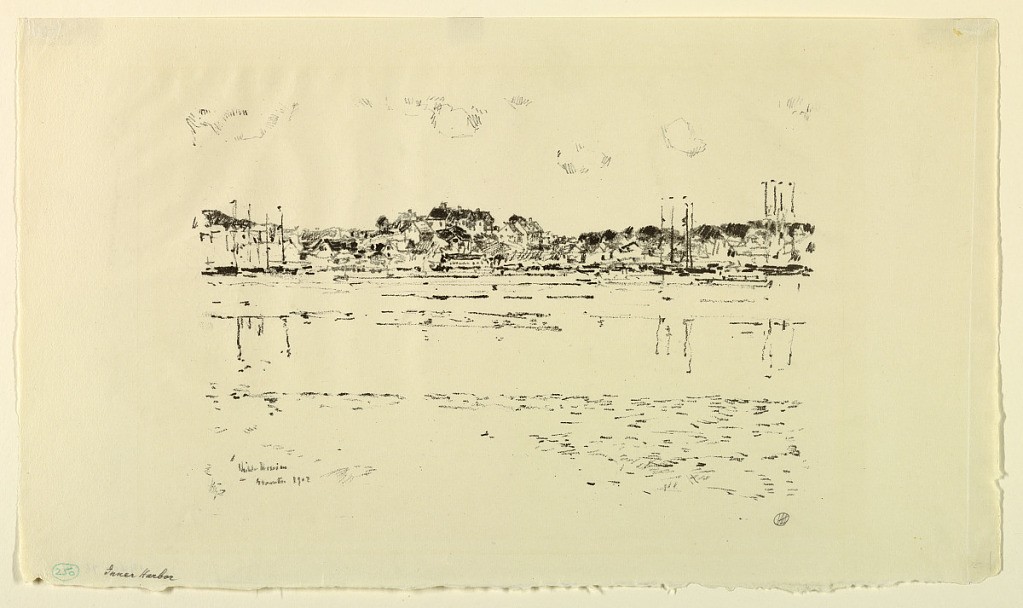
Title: Inner Harbor
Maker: Childe Hassam, American, 1859–1935
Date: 1917
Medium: Lithograph on paper
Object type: Print
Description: Scene looking across a body of water with sailboats and houses along the far shore. Probably Gloucester, Massachusetts.